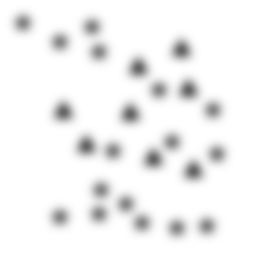
Squares: 0
Triangles: 8
Stars: 16
Total shapes: 24